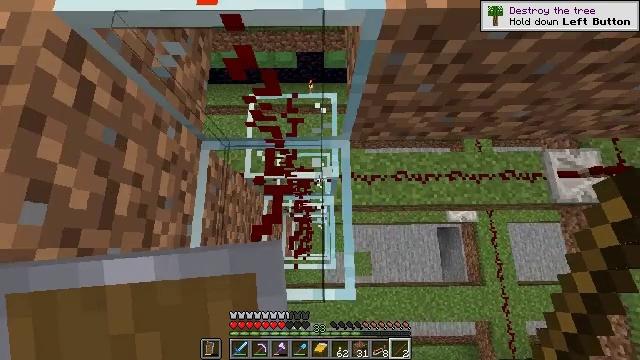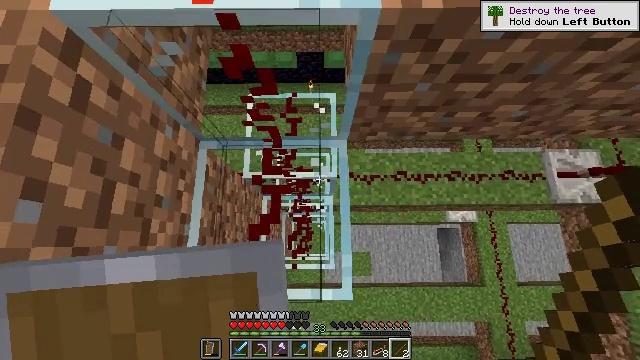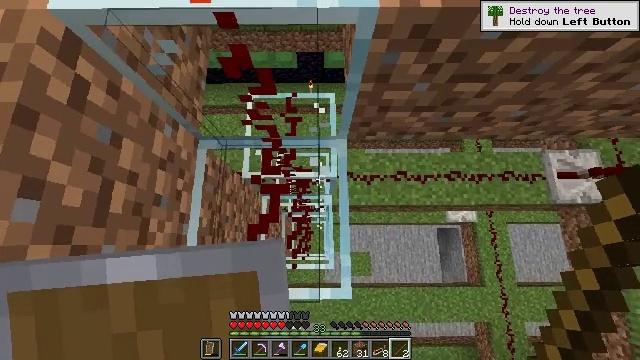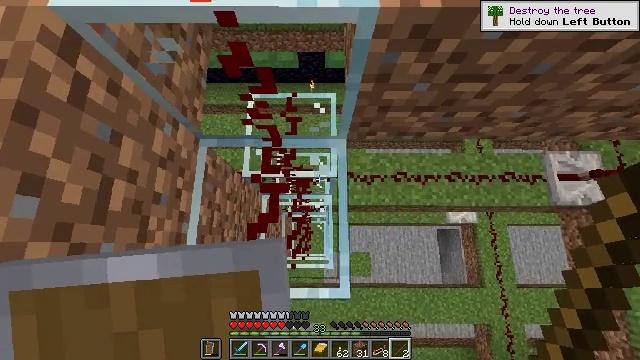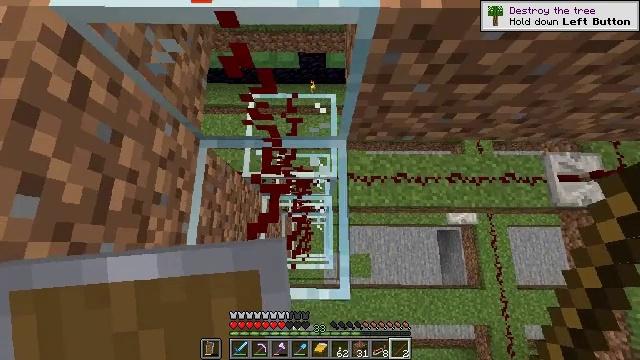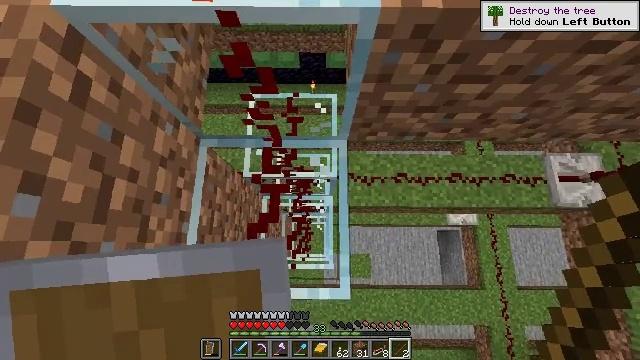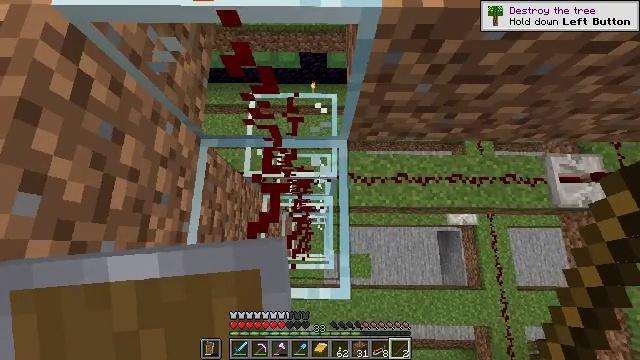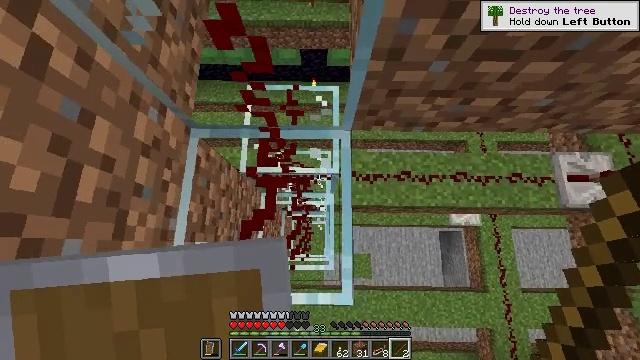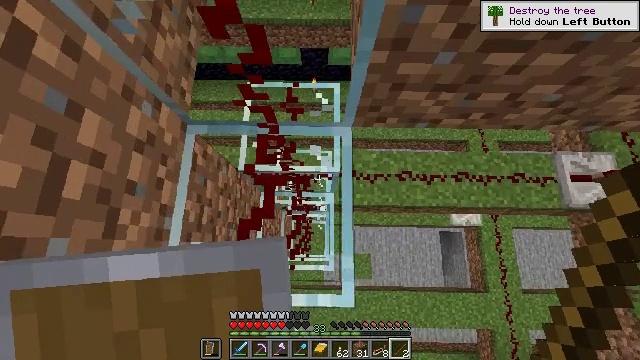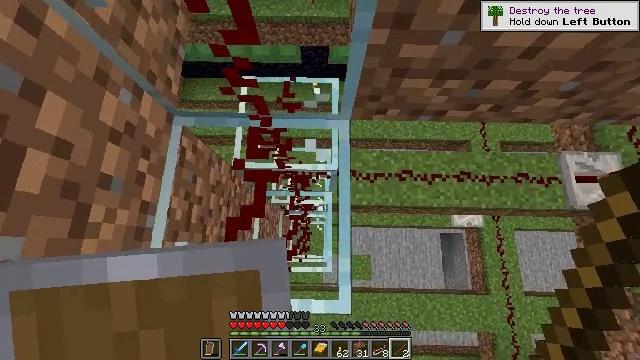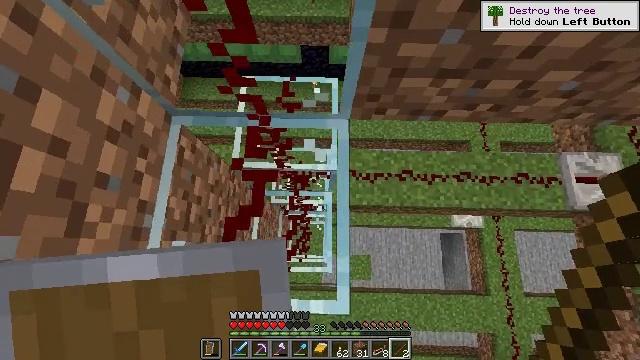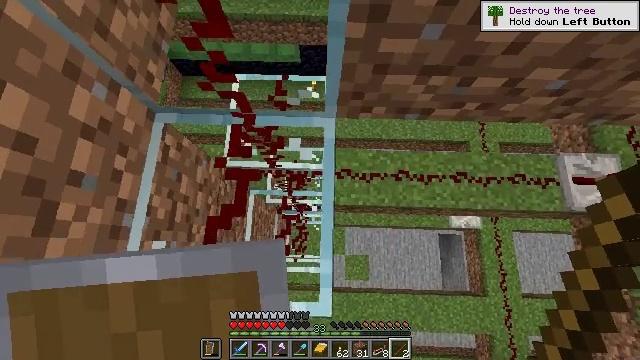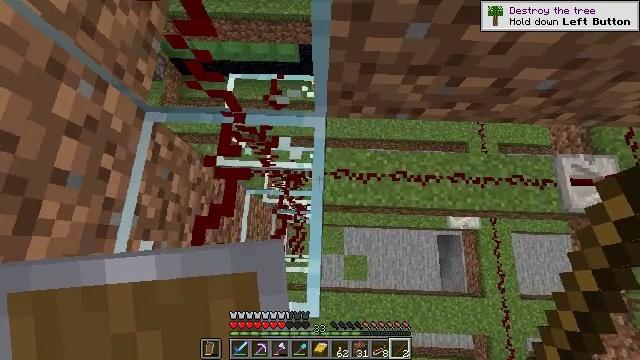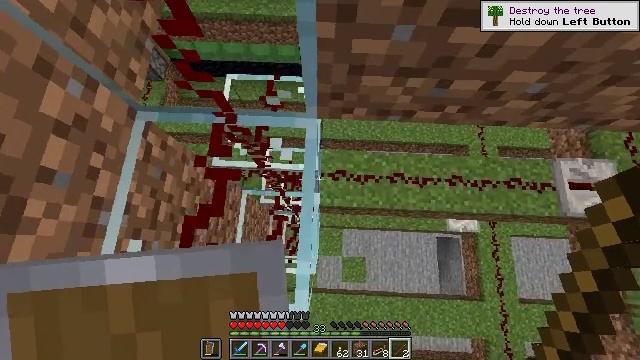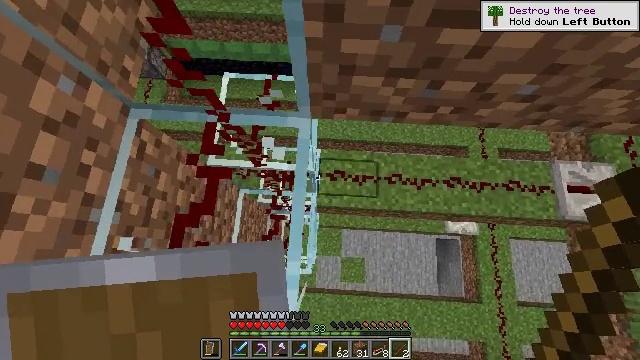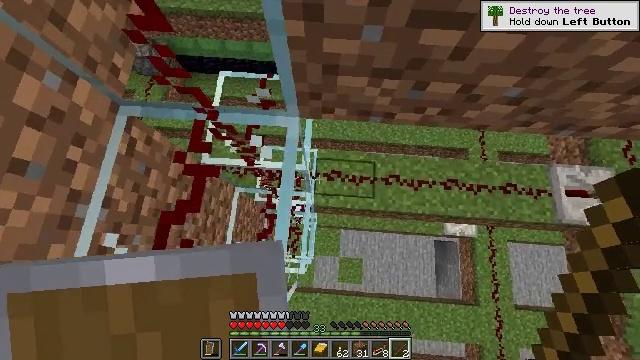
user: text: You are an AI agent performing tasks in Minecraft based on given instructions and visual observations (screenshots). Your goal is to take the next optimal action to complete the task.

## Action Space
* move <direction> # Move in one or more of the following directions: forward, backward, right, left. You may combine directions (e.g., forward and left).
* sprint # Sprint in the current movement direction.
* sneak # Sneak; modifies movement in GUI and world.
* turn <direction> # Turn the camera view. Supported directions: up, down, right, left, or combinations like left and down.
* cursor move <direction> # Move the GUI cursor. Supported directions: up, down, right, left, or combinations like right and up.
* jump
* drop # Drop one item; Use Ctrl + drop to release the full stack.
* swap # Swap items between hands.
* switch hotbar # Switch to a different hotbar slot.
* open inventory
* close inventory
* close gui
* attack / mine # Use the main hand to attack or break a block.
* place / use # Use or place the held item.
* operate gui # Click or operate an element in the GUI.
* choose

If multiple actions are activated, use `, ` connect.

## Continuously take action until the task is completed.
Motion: motion action
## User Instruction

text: Collect the repeater into your inventory.
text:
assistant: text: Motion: no_op
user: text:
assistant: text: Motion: no_op
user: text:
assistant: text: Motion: no_op
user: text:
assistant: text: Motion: no_op
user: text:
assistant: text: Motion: no_op
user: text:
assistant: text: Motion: sneak
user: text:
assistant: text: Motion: sneak
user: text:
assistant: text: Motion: sneak
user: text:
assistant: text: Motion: move right, sneak
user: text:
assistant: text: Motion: move right, sneak
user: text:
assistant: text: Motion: move right, sneak
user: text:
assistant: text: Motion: move right, sneak
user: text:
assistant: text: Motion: move right, sneak
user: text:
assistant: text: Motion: move right, sneak
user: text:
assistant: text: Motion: move right, sneak
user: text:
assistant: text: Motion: move right, sneak, turn left
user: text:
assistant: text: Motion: move right, sneak, turn left
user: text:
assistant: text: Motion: move right, sneak, turn left
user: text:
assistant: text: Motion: move right, sneak, turn left
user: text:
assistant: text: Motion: move right, sneak, turn left
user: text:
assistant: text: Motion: move right, sneak, turn left
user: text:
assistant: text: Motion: move right, sneak, turn left
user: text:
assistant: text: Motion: sneak, turn left
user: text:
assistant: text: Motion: sneak, turn left
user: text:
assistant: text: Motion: sneak, turn left
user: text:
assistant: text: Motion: sneak, turn left
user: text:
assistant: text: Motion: sneak, turn left
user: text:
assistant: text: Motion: sneak
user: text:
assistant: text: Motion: sneak
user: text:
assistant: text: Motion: sneak